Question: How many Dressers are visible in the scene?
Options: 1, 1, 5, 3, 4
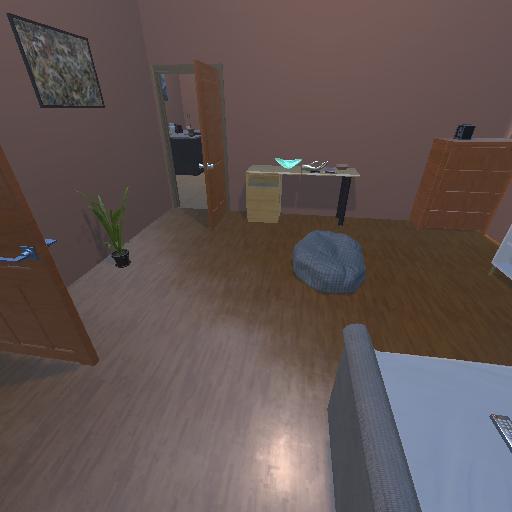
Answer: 1